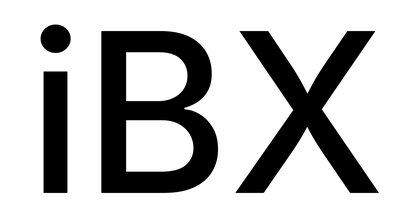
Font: Inter_Medium